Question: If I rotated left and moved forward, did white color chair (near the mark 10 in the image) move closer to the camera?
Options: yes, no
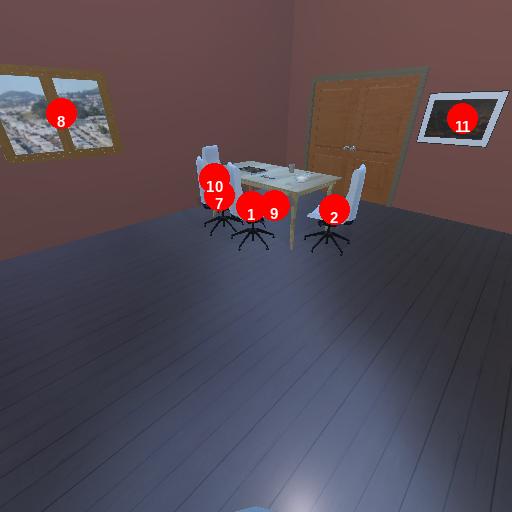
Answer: yes